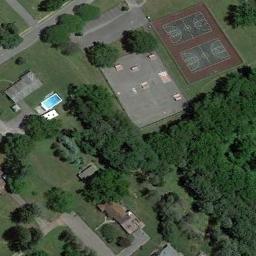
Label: basketball_court